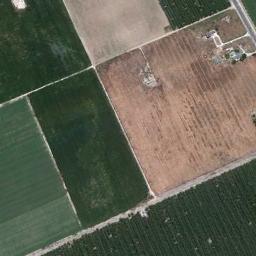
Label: rectangular_farmland